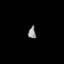
Tissue: lung
Cell type: Endothelial cells
Senescence score: 0.1939
Nuclear area (px): 93
Mean DAPI intensity: 135.667